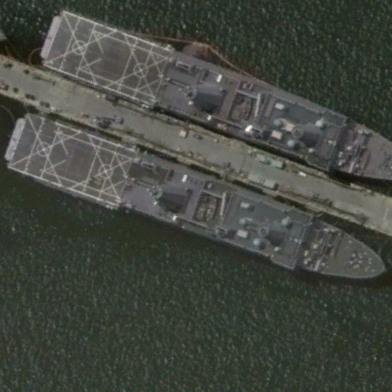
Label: combat